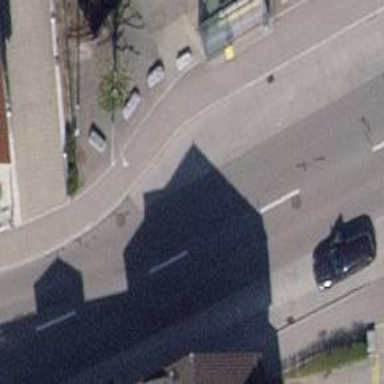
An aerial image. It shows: Bus stop with designated public transport stop position.